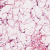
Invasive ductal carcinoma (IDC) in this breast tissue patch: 0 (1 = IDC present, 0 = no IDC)